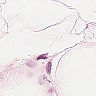
Metastatic tissue present: no